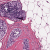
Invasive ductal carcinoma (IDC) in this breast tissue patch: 0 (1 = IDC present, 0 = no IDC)